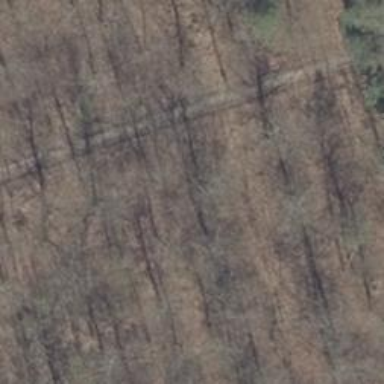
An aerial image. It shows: Dirt track road with grade3 tracktype.